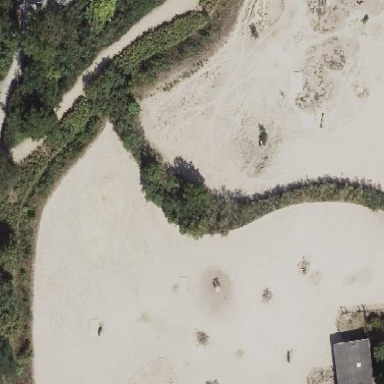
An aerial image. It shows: Natural area covered with sand.